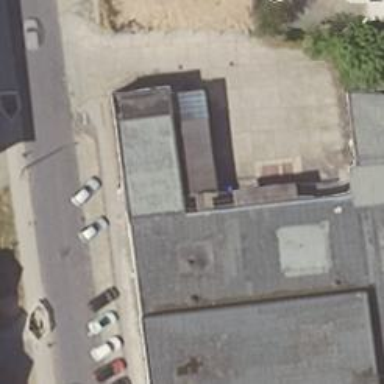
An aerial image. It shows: Convenience shop.